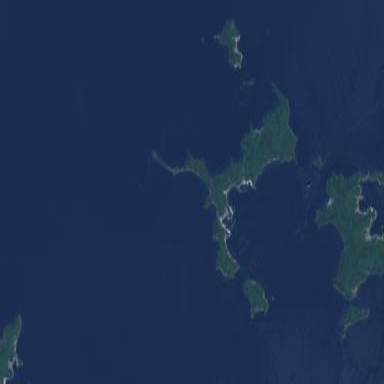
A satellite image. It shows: Island with natural coastline.